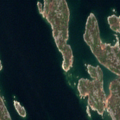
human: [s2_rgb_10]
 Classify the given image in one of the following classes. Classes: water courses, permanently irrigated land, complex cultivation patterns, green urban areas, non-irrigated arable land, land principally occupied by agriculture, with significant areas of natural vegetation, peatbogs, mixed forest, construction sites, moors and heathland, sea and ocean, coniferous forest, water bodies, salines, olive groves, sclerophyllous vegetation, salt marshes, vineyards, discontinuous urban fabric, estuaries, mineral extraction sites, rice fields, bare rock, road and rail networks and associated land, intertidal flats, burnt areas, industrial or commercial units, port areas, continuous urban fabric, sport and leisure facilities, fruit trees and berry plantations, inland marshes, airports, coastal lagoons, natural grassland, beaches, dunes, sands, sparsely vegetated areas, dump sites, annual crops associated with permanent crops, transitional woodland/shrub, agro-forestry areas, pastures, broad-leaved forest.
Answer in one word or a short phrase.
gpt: bare rock, sea and ocean